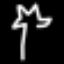
Label: palm tree